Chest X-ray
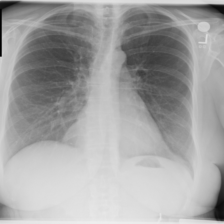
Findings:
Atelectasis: negative
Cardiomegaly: negative
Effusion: negative
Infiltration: negative
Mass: negative
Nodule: negative
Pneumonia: negative
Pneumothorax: negative
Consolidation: negative
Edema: negative
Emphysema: negative
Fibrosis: negative
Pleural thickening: negative
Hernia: negative